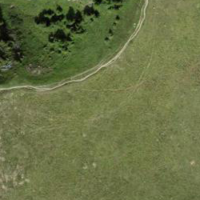
EUNIS habitat code: 23
Species observed at this site:
Vaccinium myrtillus